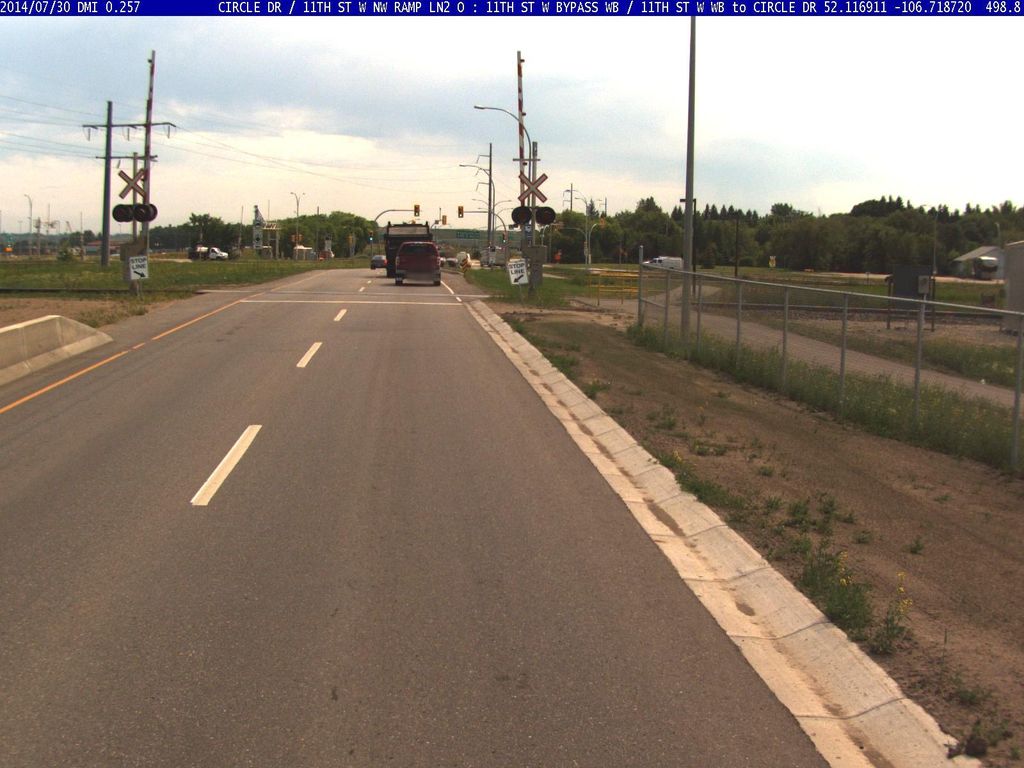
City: saskatoon